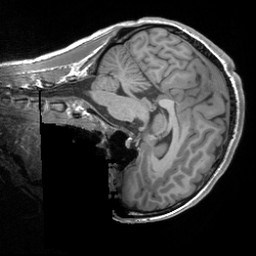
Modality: T1w
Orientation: sagittal
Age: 19
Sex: male
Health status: healthy
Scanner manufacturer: siemens
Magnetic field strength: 3 T
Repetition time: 1.9 s
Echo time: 0.00252 s